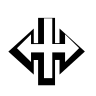
Cursor type: resize_ew
OS/theme: linux-apple-cursor
Variant: white